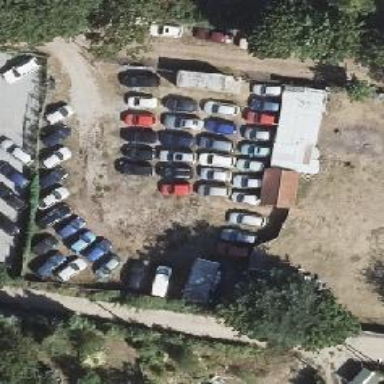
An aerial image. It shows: Shop that sells cars.